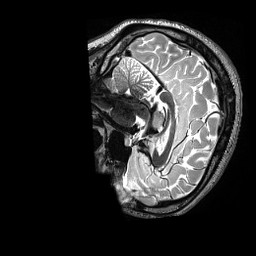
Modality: T2w
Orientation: sagittal
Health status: healthy
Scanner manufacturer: siemens
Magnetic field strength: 3 T
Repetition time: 3.2 s
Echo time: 0.565 s